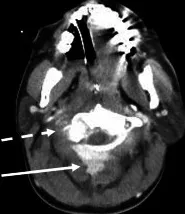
Enhanced CT neck in soft tissue algorithms, axial and sagittal views c and d: Marked extravascular leakage was seen on the anterior surface of the vertebral body (white dotted line), in the spinal canal of the cervical spine, and on the posterior surface of the vertebral body (white arrow).
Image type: radiology (ct)